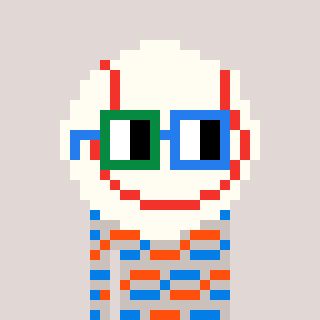
a pixel art character with square green and blue glasses, a baseball ball-shaped head and a foggrey-colored body on a warm background